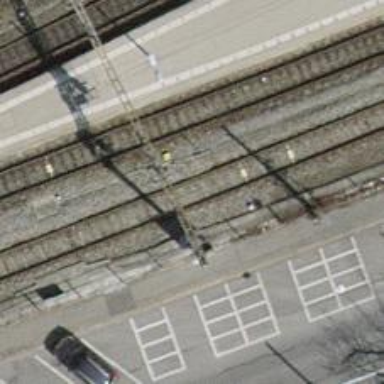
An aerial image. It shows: Railway signal.